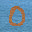
Label: 0